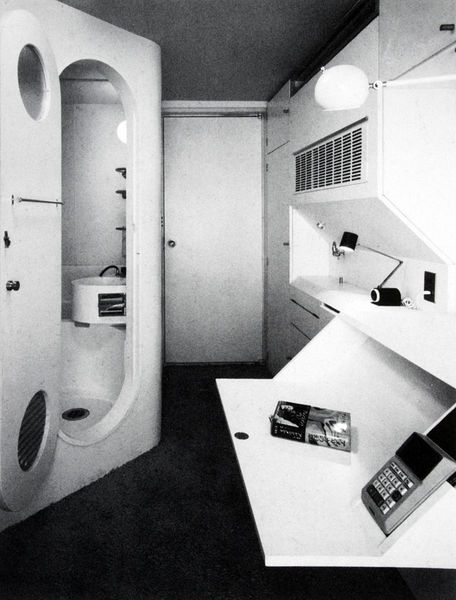
Titel: Nakagin-Kapsel-Hochhaus, Innenansicht einer Kapsel
Künstler: Kisho Kurokawa
Standort: Tokio
Institution: Nagakin-Capsule-Tower
Schlagwörter: schatten, lampen, tür, zimmer, teppich, boden, decke, schrank, schreibtisch, bad, zugang, buch, wasserhahn, toilette, türknauf, stange, büro, ablage, fensterlos, waschbecken, lüftung, abfluss, steckdose, schreibplatte, schlo, einbauschrank, lüftungsschlitz, taschenrechner